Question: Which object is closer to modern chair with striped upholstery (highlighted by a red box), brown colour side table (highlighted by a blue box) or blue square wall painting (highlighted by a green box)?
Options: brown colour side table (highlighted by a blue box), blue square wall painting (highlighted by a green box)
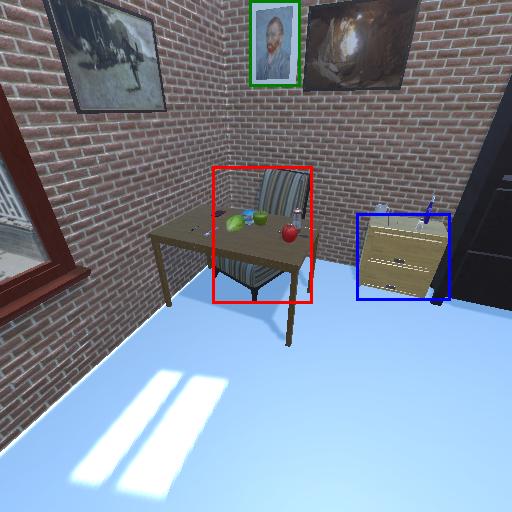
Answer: brown colour side table (highlighted by a blue box)